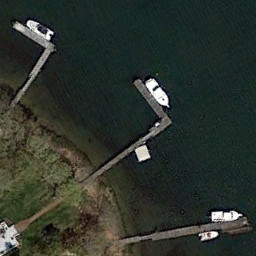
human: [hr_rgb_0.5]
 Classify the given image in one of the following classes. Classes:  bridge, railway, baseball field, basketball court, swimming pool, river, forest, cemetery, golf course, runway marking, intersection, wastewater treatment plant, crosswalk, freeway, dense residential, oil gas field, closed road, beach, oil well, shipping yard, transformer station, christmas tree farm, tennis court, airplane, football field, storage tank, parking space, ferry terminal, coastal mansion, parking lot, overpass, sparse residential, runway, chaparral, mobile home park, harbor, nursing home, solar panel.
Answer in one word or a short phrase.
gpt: ferry terminal